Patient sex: M
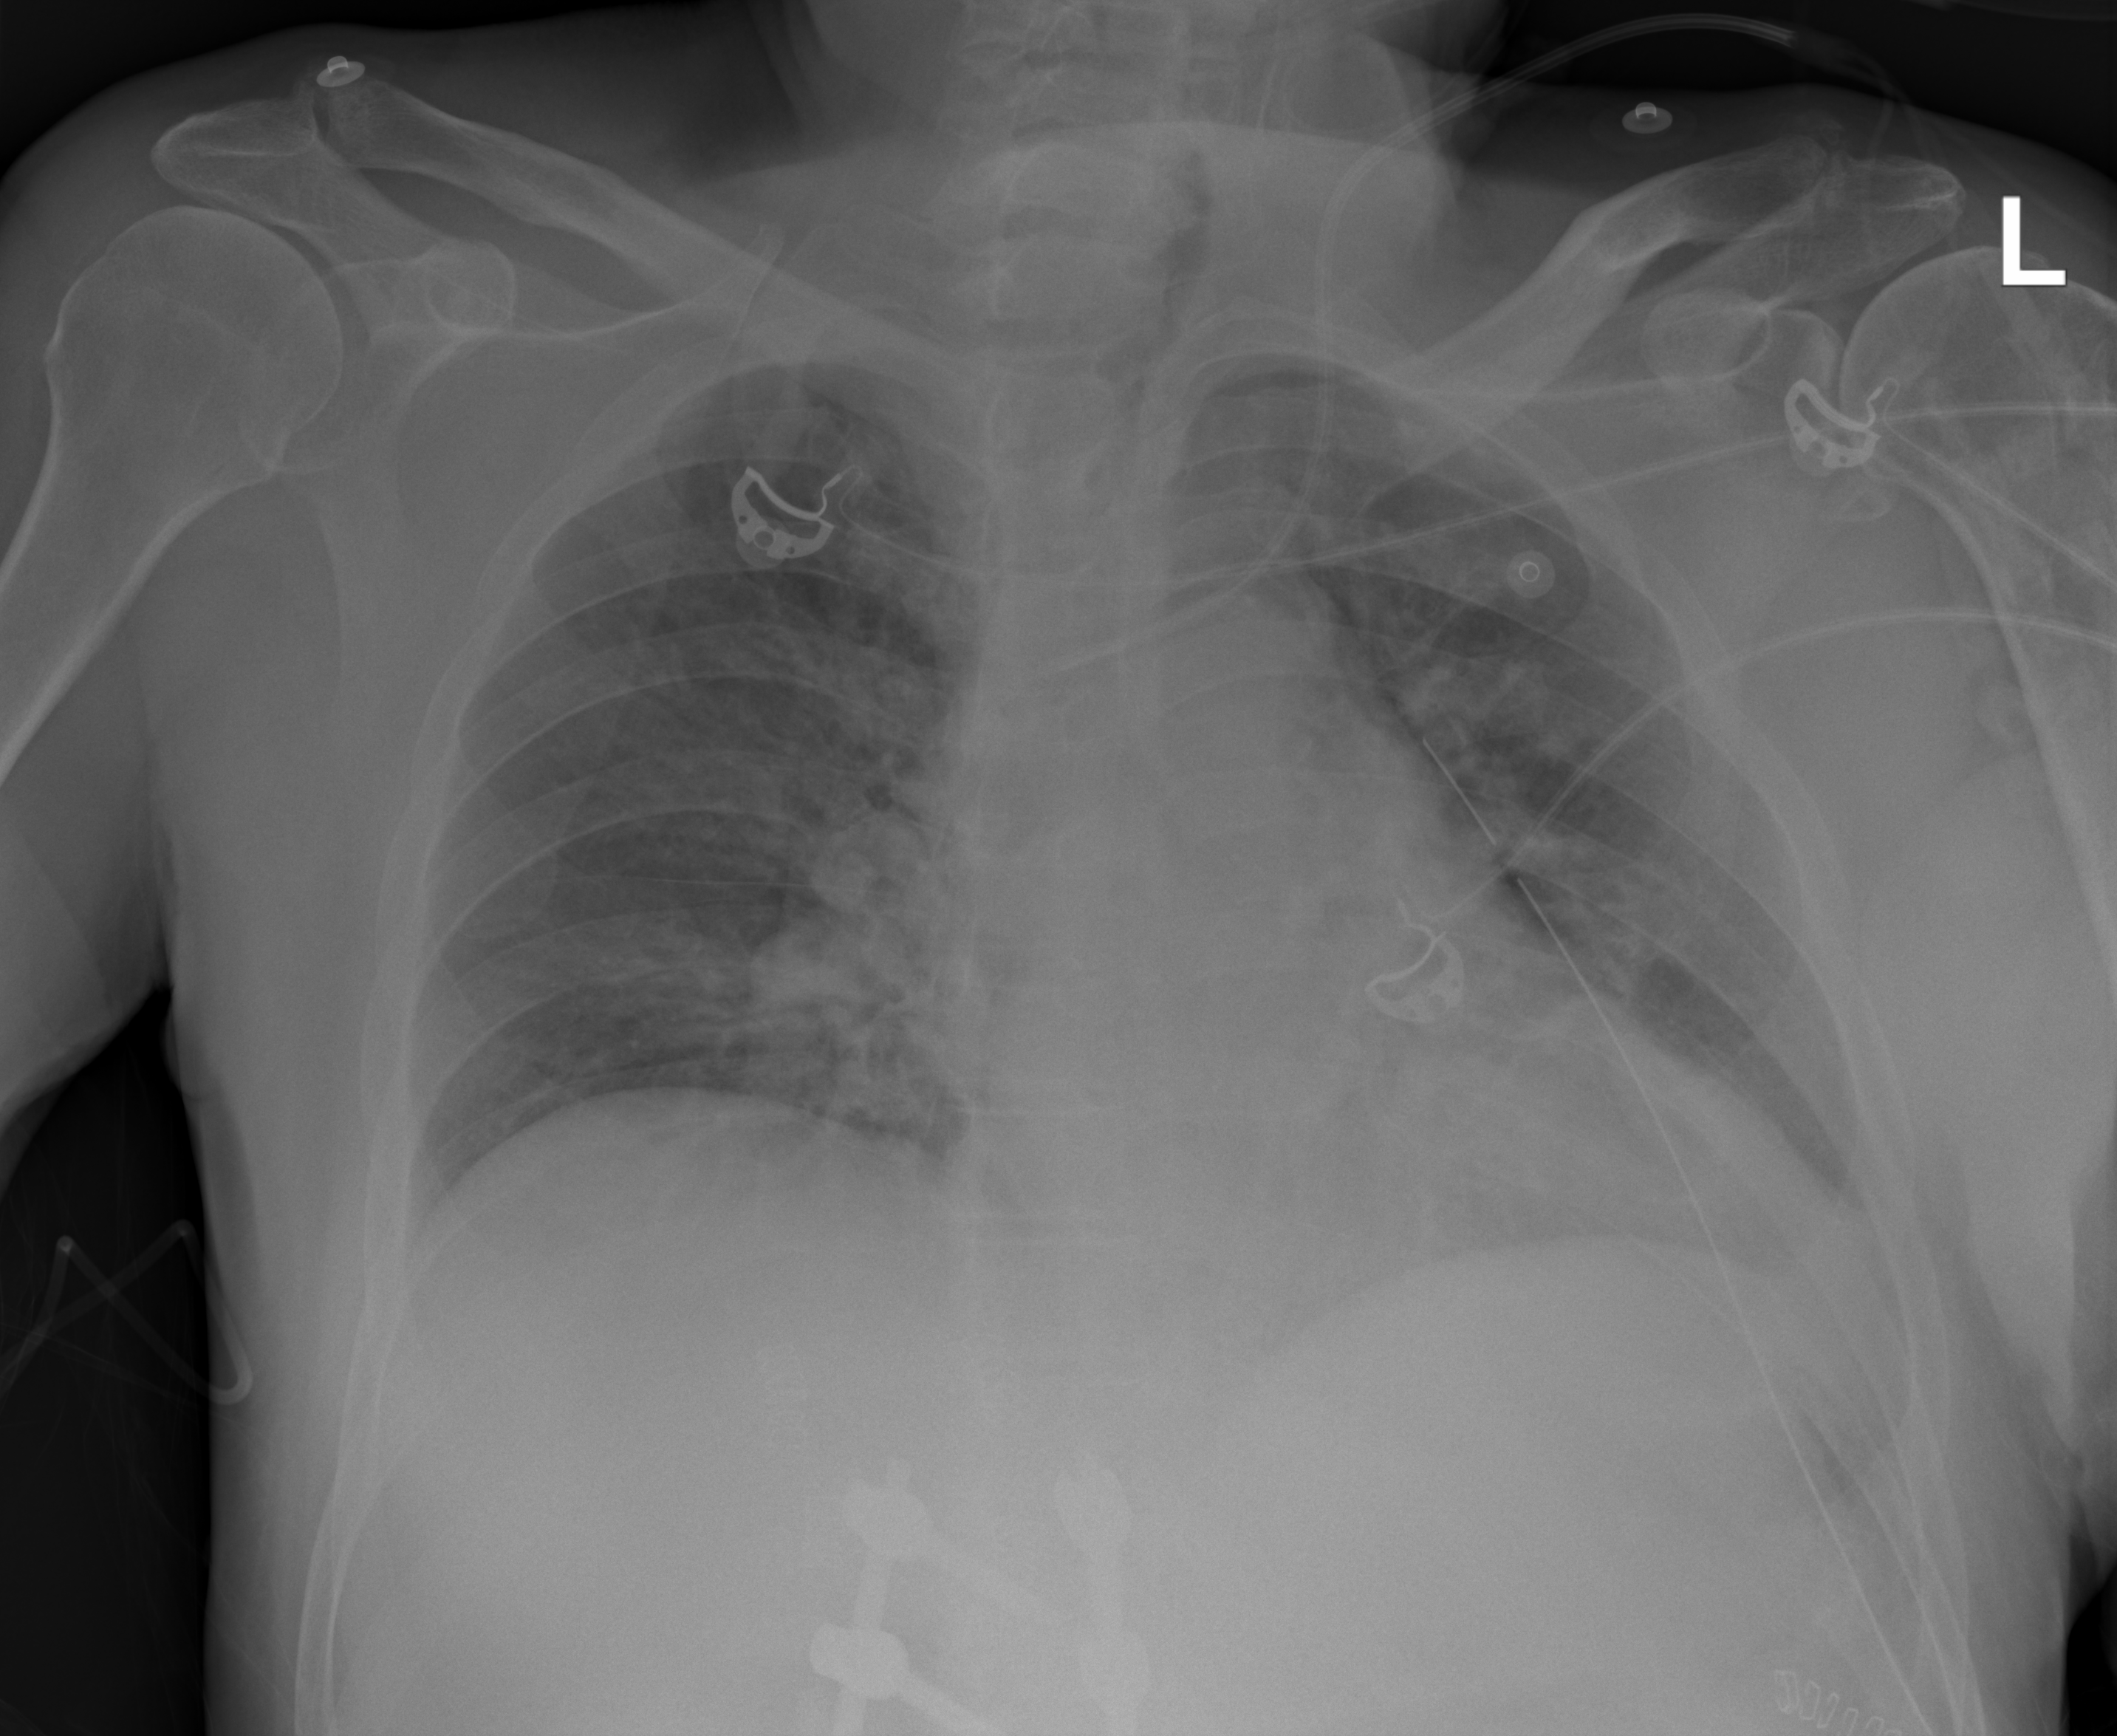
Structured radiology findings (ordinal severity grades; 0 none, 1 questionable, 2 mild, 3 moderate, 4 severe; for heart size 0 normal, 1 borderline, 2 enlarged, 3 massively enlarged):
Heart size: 1
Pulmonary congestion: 1
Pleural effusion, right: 0
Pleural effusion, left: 2
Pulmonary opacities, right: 0
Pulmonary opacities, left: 0
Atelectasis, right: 0
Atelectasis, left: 2